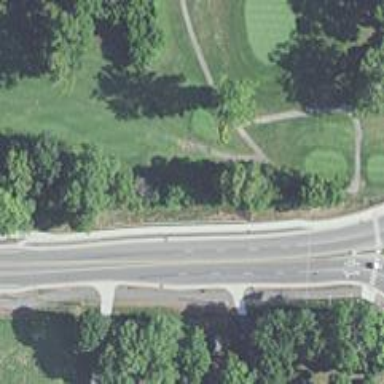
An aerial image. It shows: Service road designated as golf cart path.